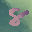
Label: 8